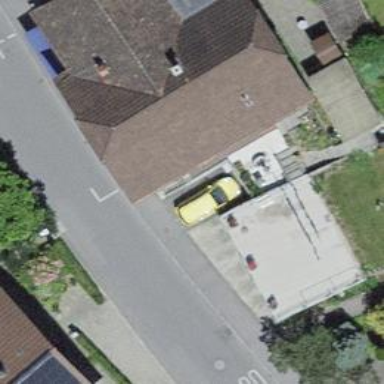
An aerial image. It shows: Garage building.